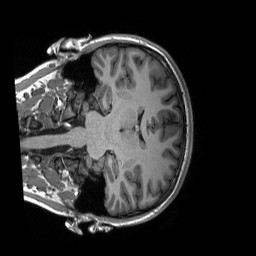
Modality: T1w
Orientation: coronal
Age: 19
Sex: female
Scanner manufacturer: siemens
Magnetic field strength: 3 T
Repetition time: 2.3 s
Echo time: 0.00298 s